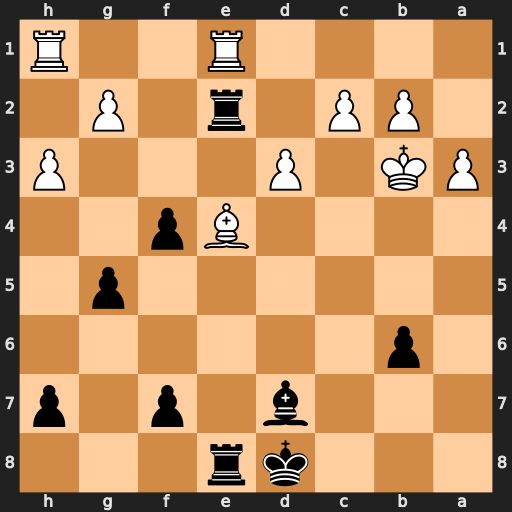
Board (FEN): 3kr3/3b1p1p/1p6/6p1/4Bp2/PK1P3P/1PP1r1P1/4R2R
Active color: b
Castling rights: -
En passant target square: -
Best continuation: Rxe1 Rxe1 f5